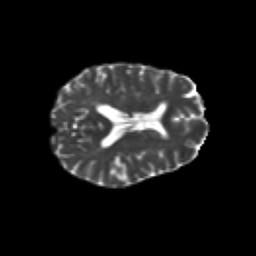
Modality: T2w
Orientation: axial
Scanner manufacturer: siemens
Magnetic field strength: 3 T
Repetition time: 6.8 s
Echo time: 0.093 s